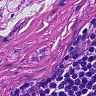
Metastatic tissue present: yes